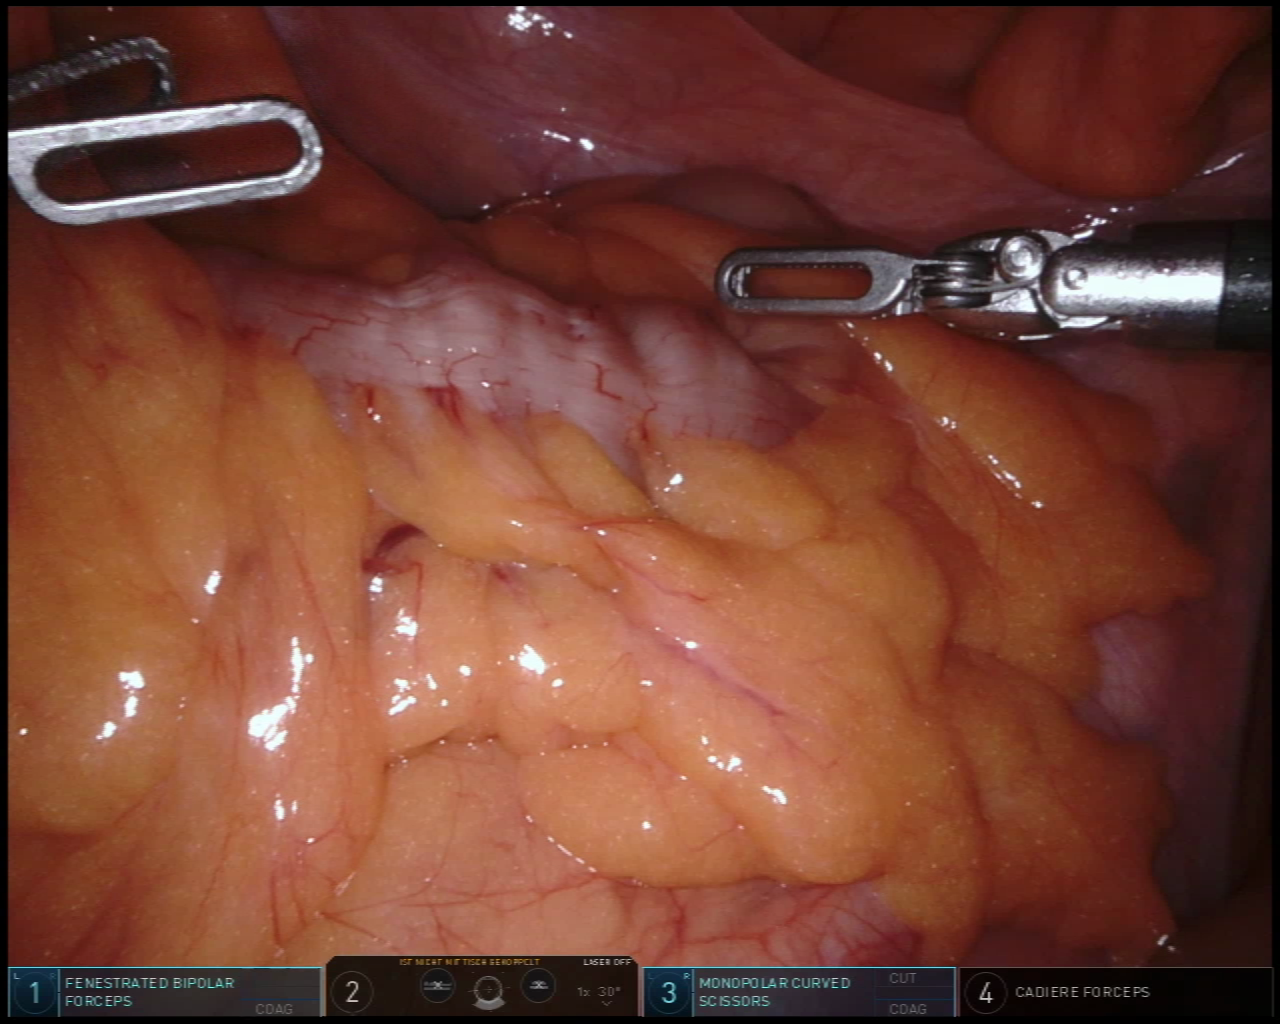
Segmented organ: colon
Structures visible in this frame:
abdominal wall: yes
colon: yes
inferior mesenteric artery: no
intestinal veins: no
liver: no
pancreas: no
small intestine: no
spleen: no
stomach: no
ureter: no
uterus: no
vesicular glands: no